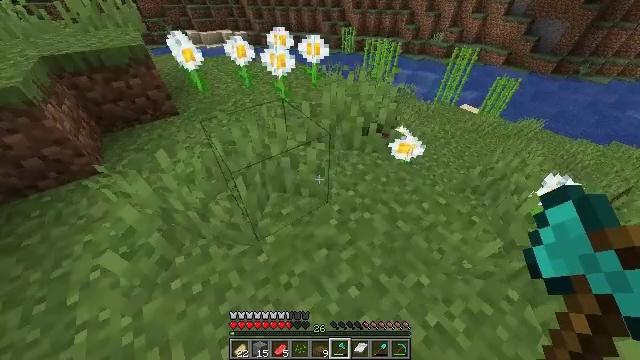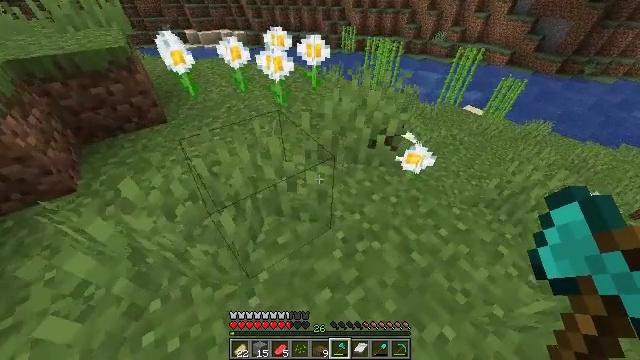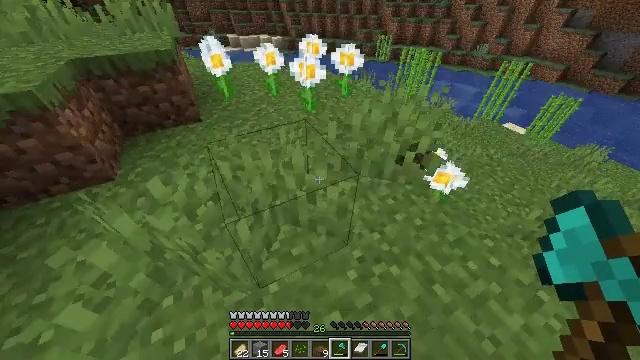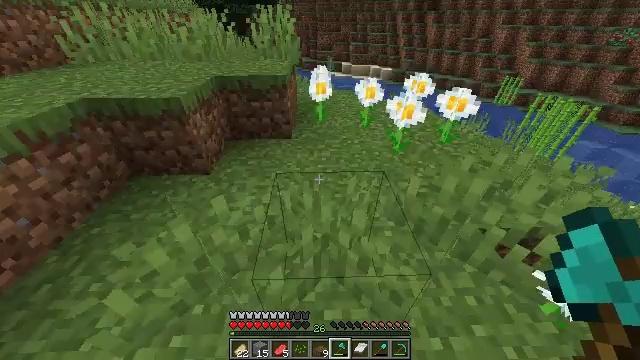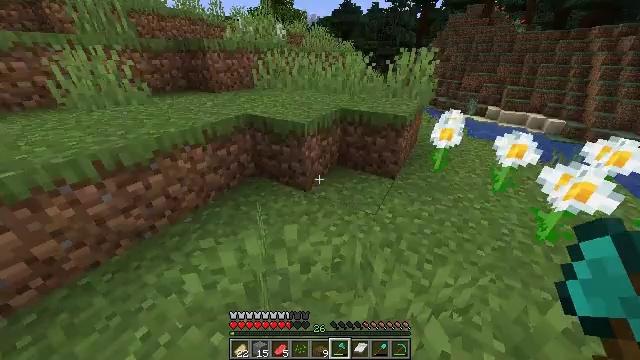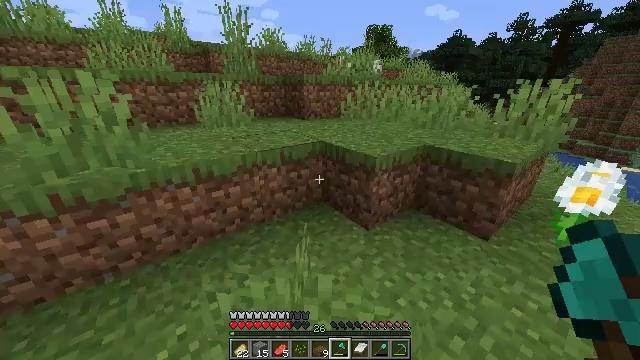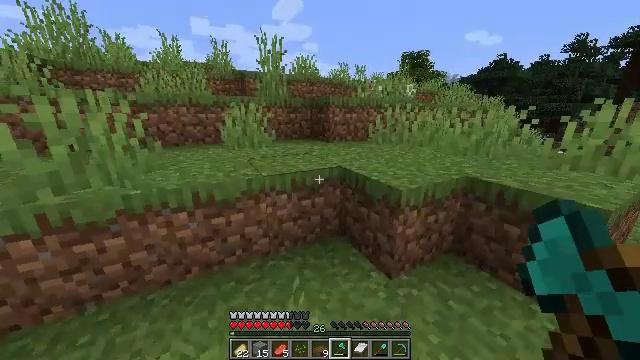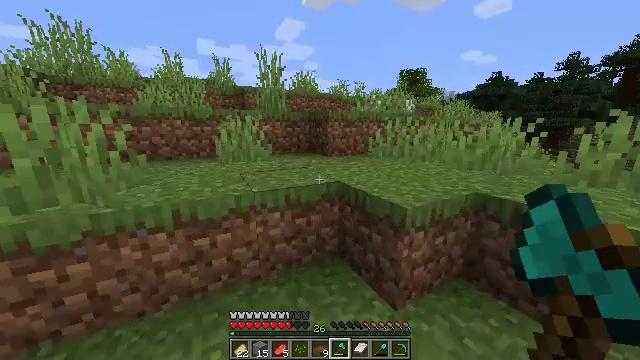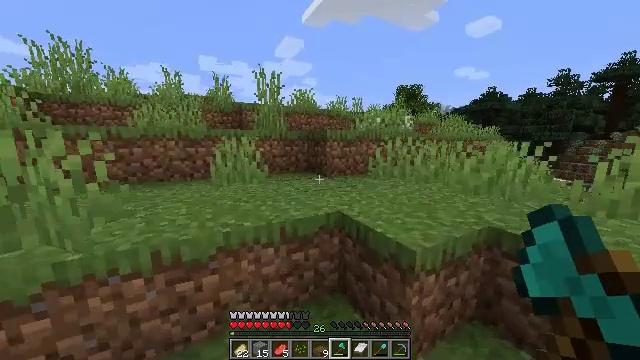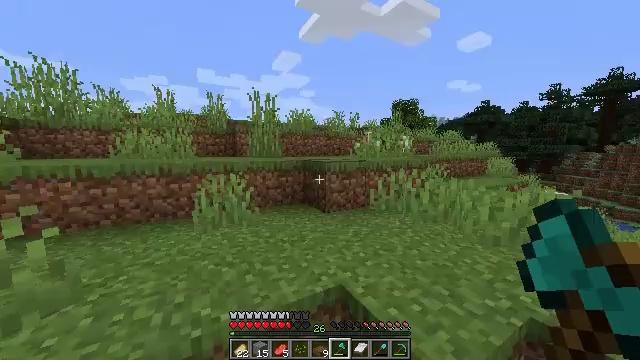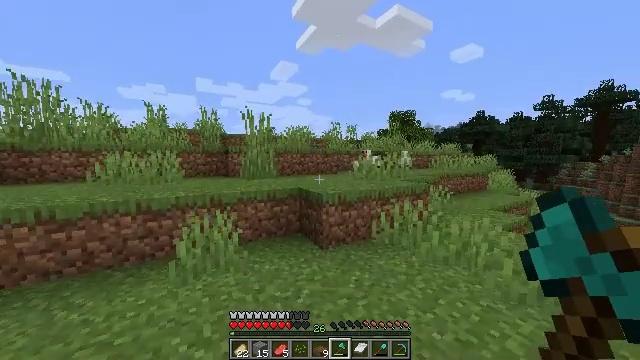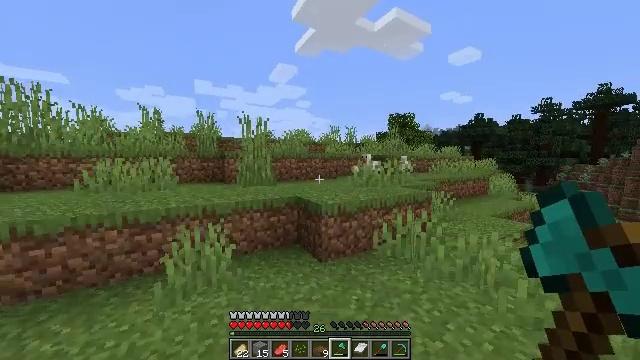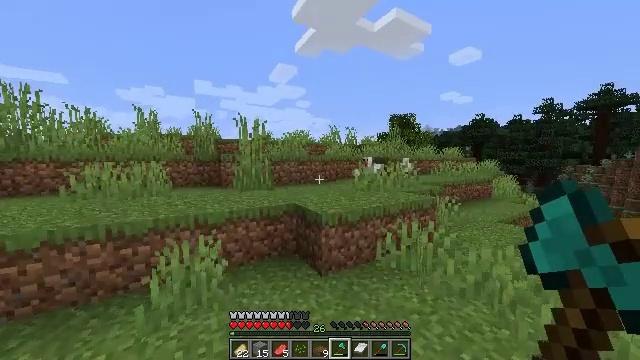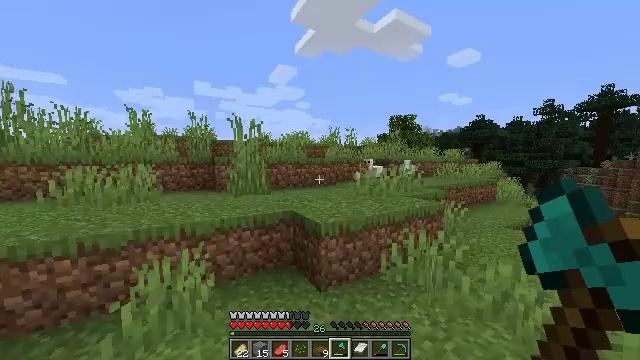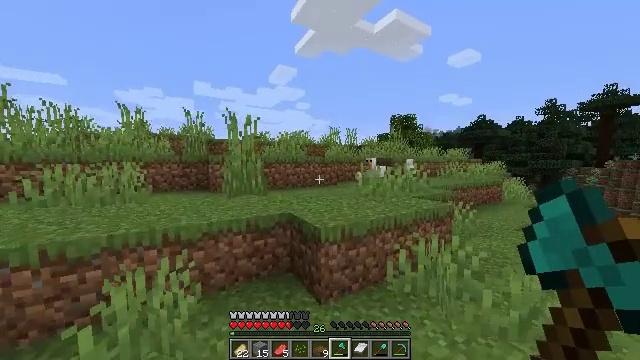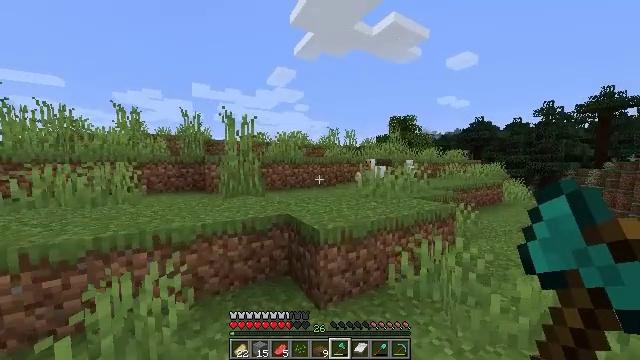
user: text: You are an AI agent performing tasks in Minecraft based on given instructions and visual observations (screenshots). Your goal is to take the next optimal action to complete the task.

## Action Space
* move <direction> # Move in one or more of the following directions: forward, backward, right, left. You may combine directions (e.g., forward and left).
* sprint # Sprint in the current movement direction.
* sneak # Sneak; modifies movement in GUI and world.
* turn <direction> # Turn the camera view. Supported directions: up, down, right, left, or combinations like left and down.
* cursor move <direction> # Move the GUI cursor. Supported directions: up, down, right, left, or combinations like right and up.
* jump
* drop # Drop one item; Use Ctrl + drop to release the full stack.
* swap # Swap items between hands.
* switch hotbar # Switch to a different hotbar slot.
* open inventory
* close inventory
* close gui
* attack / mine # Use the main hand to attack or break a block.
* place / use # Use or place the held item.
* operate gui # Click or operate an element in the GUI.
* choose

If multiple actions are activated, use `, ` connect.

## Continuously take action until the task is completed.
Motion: motion action
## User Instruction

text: Kill the chicken.
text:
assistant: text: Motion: move forward
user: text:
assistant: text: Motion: move forward, turn left and up
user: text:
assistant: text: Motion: move forward, turn left and up
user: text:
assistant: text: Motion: move forward, turn left and up
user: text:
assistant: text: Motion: move forward, turn left and up
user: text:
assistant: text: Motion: move forward, turn left and up
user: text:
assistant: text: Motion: move forward, turn up
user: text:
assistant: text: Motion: move forward, turn up, jump
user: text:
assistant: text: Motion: move forward, turn up, jump
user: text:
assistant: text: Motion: move forward, turn up, jump
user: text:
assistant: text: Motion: move forward, jump
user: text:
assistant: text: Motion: move forward, jump
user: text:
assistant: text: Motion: move forward, jump
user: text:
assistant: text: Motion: move forward, jump
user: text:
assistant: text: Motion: move forward, jump
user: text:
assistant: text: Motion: move forward, jump
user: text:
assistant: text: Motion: move forward, jump
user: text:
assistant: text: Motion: move forward, sprint, turn right, jump
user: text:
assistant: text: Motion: move forward, sprint, turn right, jump
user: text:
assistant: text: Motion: move forward, sprint, turn right and down, jump
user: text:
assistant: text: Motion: move forward, sprint, turn right and down, jump
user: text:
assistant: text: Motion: move forward, sprint, jump
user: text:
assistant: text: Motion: move forward, jump
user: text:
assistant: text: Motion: move forward, turn down, jump
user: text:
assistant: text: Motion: move forward, turn down, jump
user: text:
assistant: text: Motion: move forward, turn down, jump
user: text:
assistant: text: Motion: move forward, turn right and down, jump
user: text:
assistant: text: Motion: move forward, turn right and down, jump
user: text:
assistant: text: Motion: move forward, turn down, jump
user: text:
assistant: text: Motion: move forward, turn right and down, jump